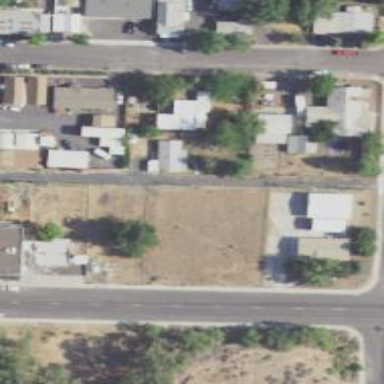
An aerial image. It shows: Alley classified as service road.